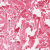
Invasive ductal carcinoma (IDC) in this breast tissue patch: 0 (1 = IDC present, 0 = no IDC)